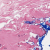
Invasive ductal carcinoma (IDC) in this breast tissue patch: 0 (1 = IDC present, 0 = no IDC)